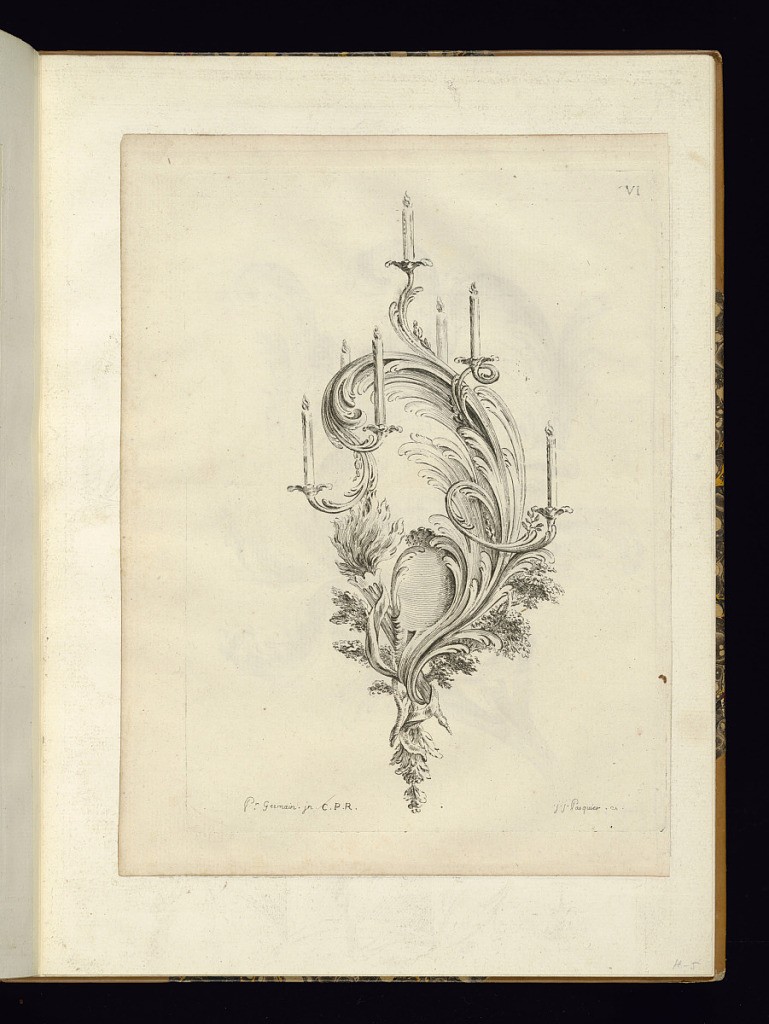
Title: Ornament Design with Candles
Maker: Pierre Germain, French, 1703 - 1783
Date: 1751
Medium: Engraving on laid paper
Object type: Print
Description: Rocaille design with scrolling acanthus leaves, torch, branches, cartouche, and candles. The plate is signed.